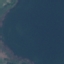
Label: SeaLake